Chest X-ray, AP view. Patient: 24 years old, sex F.
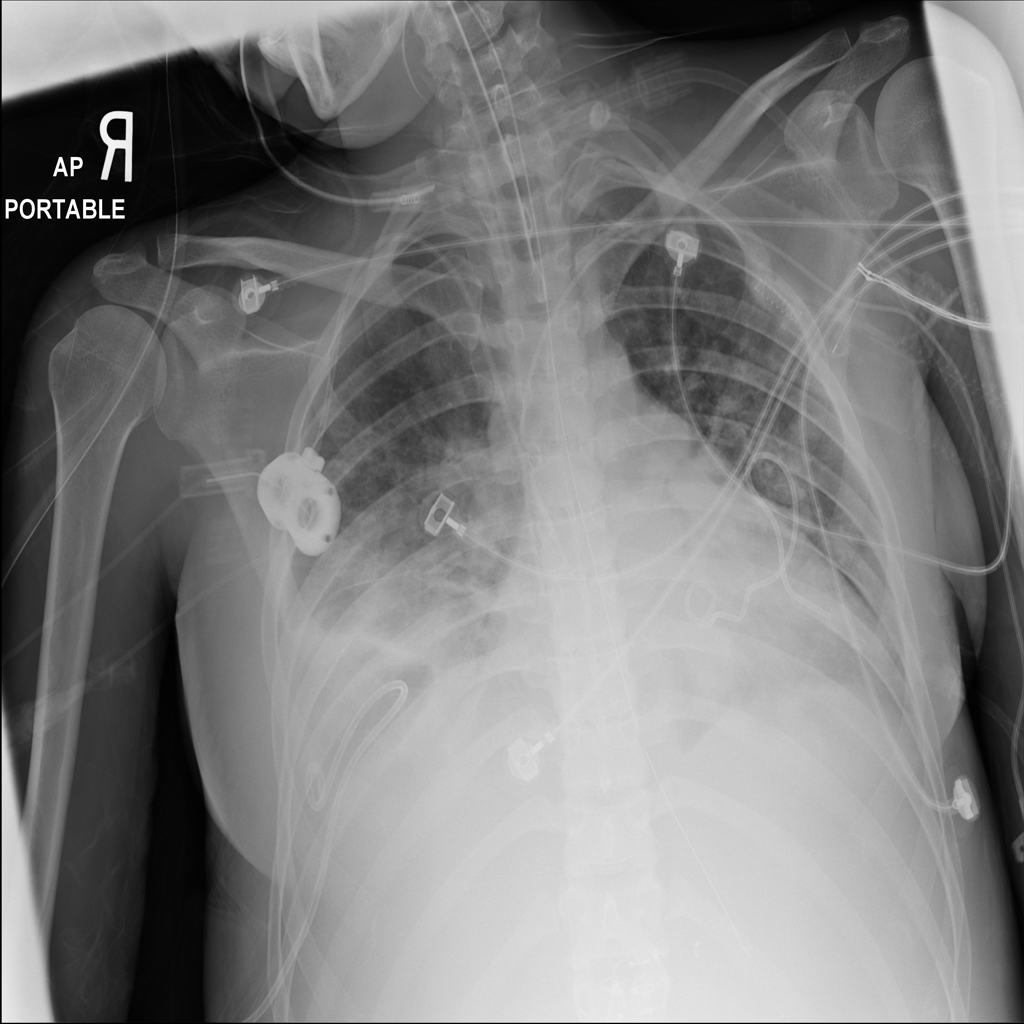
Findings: Effusion